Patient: sex F, age 62
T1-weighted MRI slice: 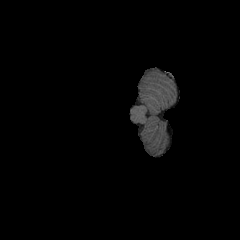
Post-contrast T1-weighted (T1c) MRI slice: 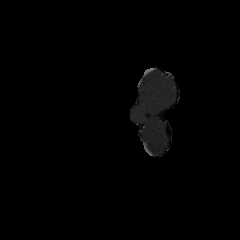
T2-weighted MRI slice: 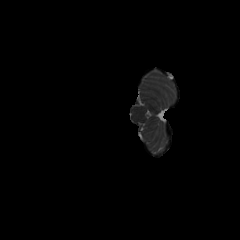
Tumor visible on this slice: no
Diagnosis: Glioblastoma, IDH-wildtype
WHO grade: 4